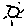
Label: sun